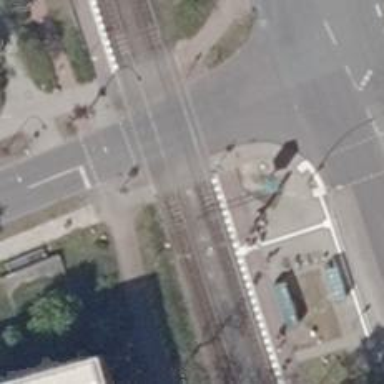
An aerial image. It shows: Tram level crossing with traffic signals.